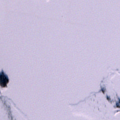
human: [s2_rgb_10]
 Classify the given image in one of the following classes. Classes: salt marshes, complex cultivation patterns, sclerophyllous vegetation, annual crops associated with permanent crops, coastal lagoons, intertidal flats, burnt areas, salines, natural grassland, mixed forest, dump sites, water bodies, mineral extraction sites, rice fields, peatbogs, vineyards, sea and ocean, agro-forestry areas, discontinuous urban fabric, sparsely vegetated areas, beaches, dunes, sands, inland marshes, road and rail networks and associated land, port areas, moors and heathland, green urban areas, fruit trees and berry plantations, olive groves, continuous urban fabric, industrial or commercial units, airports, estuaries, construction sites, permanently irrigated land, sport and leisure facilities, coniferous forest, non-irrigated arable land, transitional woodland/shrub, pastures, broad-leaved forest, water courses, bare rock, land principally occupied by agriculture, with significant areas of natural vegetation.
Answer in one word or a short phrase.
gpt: peatbogs, water bodies